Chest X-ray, PA view. Patient: 78 years old, sex F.
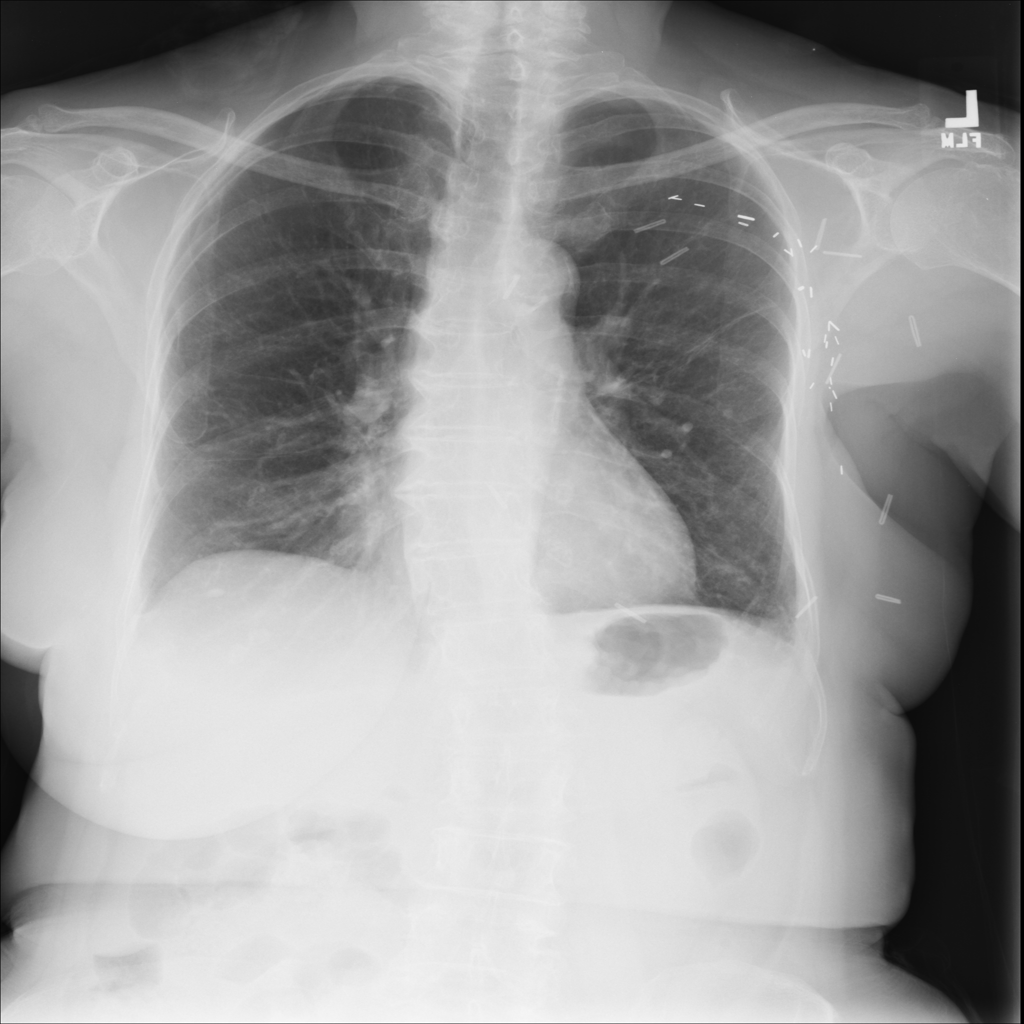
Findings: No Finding